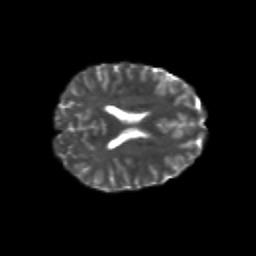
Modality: T2w
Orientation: axial
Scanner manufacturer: siemens
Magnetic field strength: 3 T
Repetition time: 6.8 s
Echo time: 0.093 s